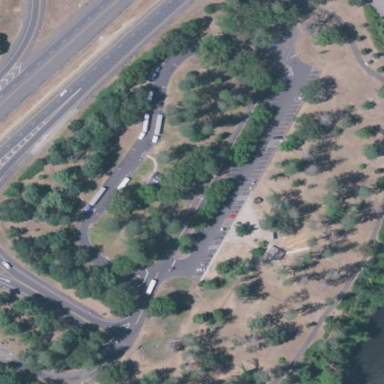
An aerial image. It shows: Rest area on the road.